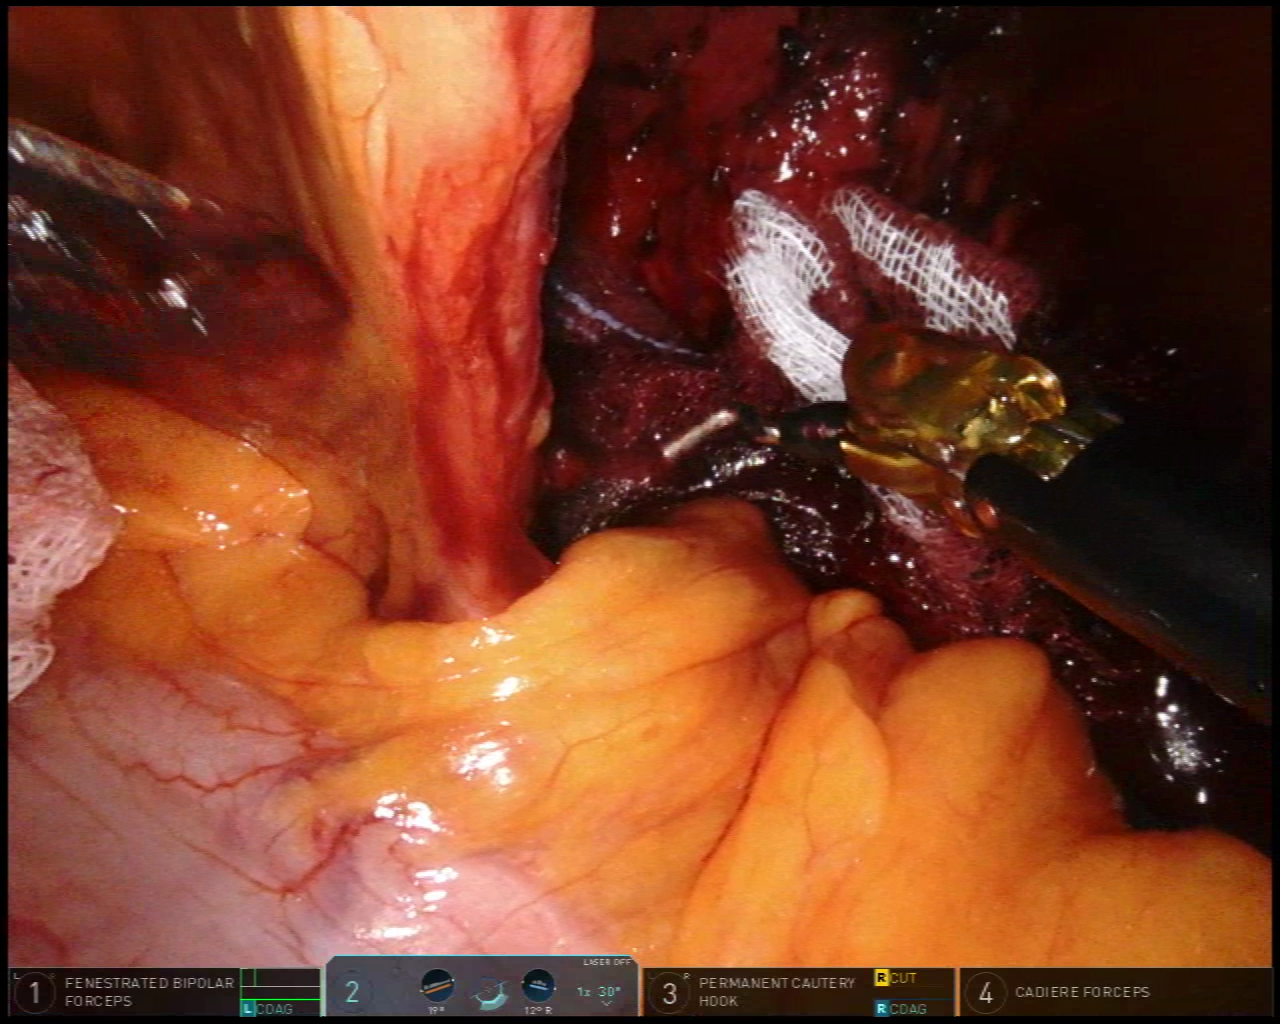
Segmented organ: intestinal_veins
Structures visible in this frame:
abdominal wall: no
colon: yes
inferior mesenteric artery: no
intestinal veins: yes
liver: no
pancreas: no
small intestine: no
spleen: no
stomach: no
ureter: no
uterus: no
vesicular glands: no